Question: This is a snake game. How many steps do you need to take from the current state to eat two foods one after another (regardless of the order of the two foods)? At the same time, pay attention to avoid obstacles
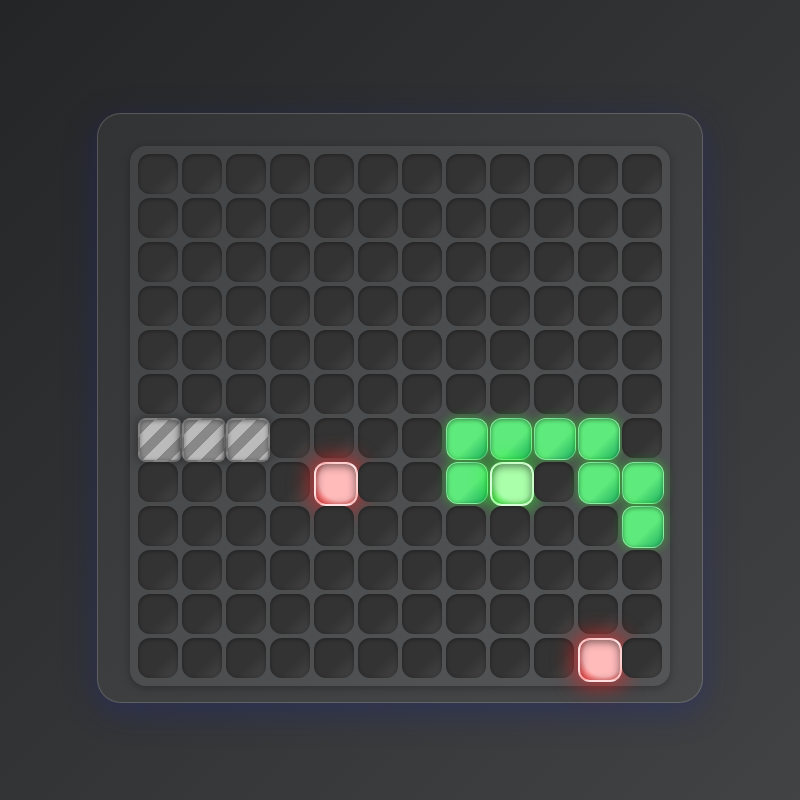
Answer: 16